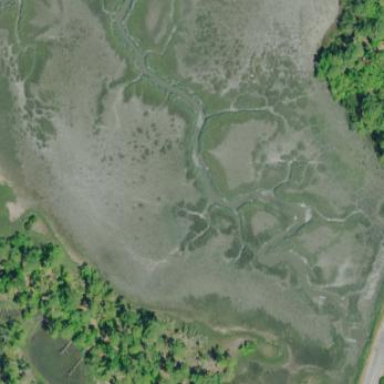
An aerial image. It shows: Tidal saltmarsh wetland.